Brain MRI, t1w sequence, axial 2D slice.
Patient: age 41, sex F, weight 95 kg, height 1.95 m
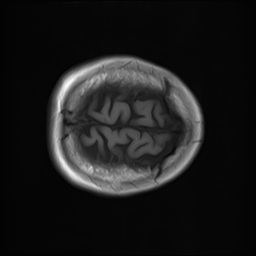